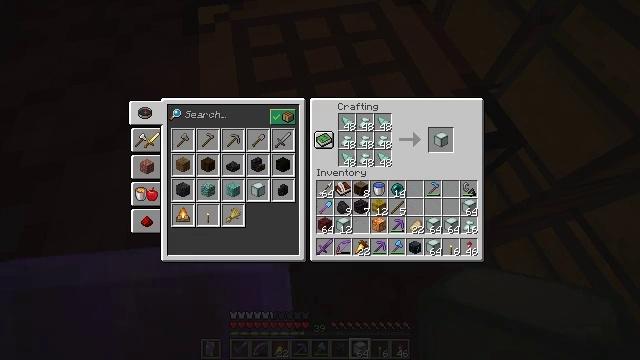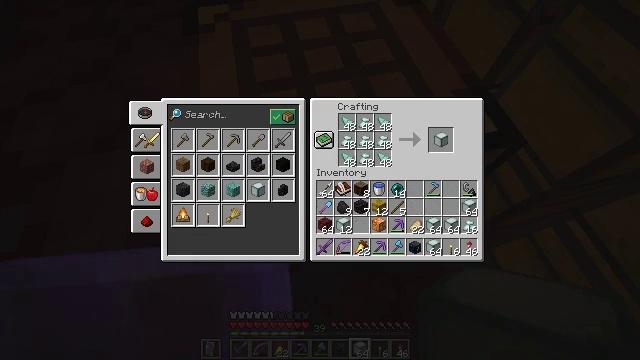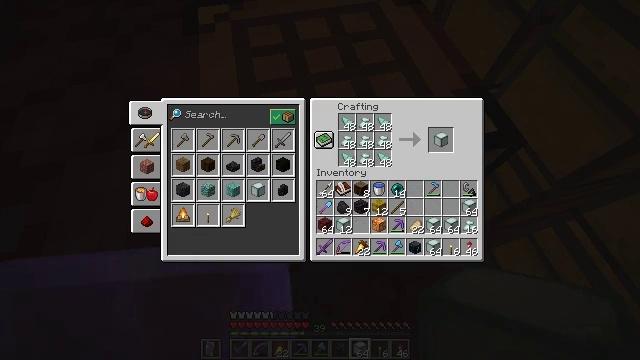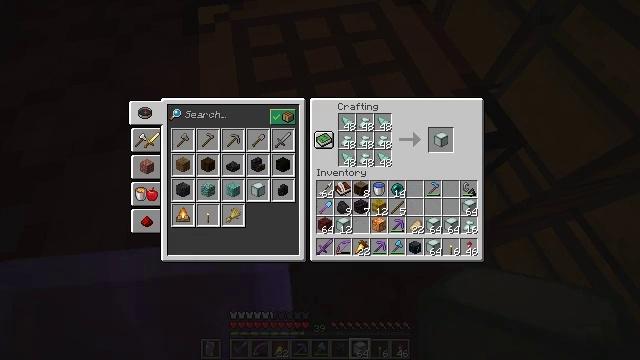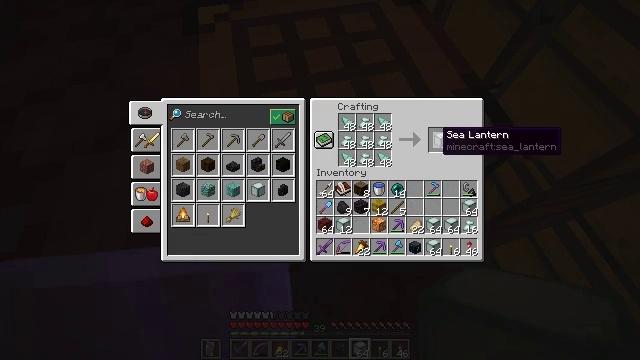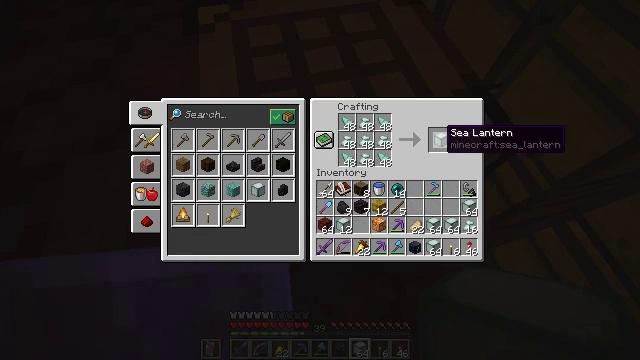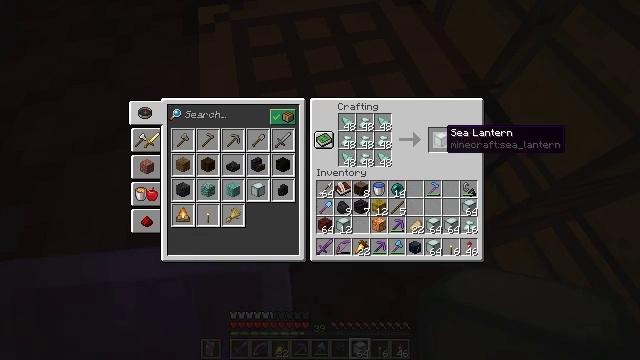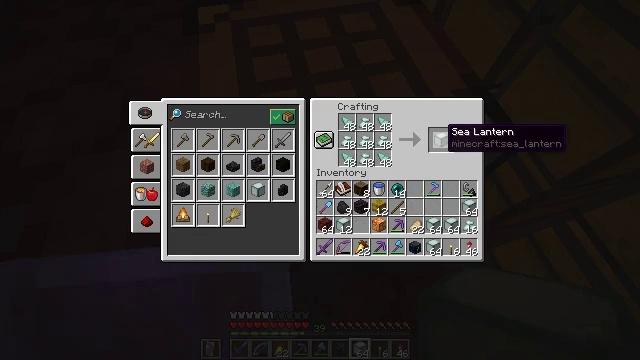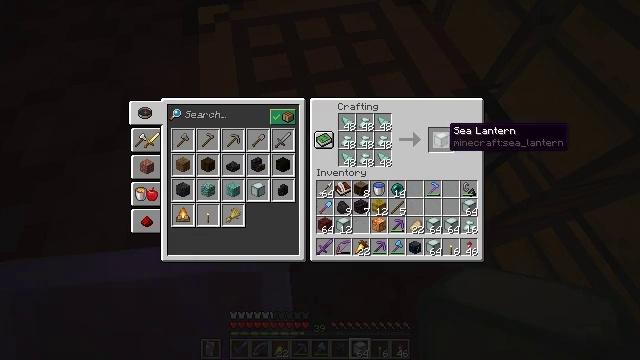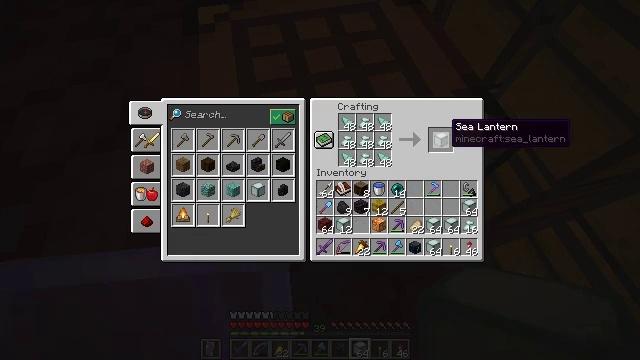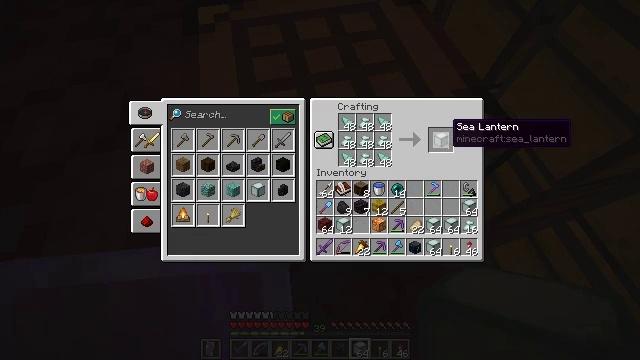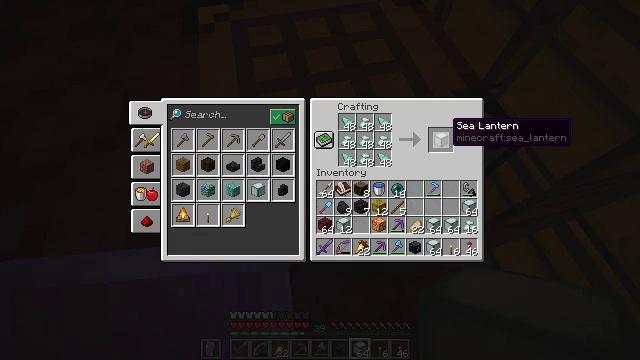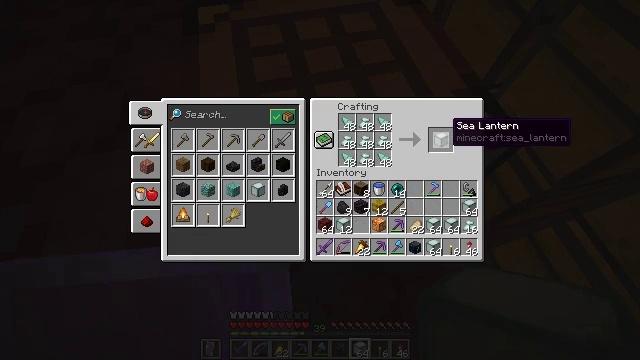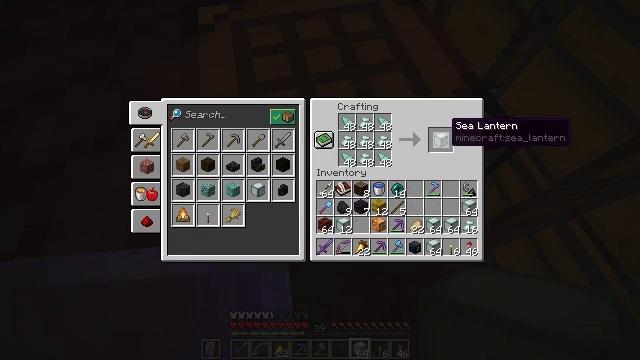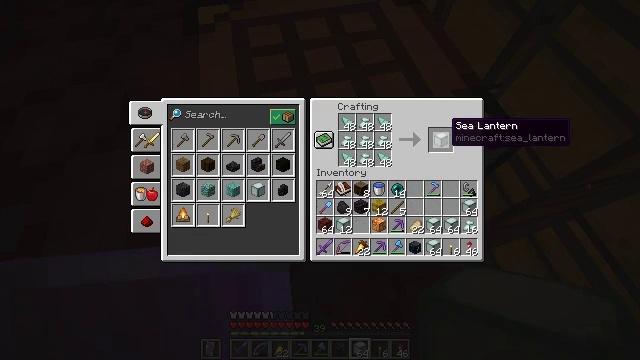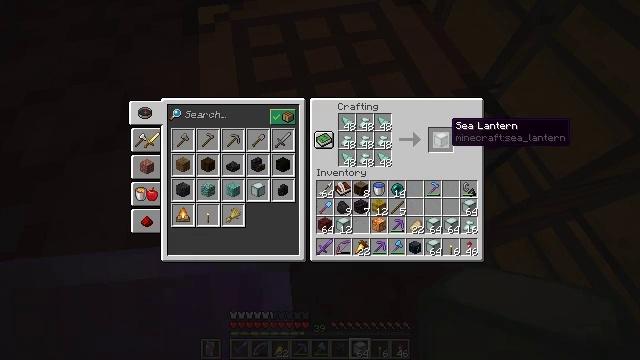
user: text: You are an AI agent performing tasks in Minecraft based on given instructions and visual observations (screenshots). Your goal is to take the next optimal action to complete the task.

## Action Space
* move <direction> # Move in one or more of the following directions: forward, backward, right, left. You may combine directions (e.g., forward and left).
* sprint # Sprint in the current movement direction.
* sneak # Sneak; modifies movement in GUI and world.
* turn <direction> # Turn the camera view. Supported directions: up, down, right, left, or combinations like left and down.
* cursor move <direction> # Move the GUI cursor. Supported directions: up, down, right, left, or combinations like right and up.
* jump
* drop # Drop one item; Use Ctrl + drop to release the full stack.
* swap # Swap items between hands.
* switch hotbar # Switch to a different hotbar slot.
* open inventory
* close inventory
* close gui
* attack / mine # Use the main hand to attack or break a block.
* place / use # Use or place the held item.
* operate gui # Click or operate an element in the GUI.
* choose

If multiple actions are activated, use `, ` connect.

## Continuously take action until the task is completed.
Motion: motion action
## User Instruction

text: Use materials to craft a sea lantern.
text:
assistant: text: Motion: sneak, cursor move right
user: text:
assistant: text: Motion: sneak, cursor move right
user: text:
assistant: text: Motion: sneak
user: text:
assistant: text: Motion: sneak, cursor move right
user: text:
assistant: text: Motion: sneak
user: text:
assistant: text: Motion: sneak
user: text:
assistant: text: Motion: sneak
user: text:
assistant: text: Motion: sneak
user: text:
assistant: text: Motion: sneak
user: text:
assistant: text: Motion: sneak
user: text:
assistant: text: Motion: sneak
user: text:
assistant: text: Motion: sneak
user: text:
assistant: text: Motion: sneak
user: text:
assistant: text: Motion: sneak
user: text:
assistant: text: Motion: sneak
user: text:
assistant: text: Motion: sneak
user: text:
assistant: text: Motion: sneak
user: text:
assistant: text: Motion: sneak, operate gui
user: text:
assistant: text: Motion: sneak, operate gui
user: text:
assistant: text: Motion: sneak, operate gui
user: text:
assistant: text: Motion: sneak, operate gui
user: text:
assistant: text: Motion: sneak, operate gui
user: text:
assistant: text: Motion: sneak, operate gui